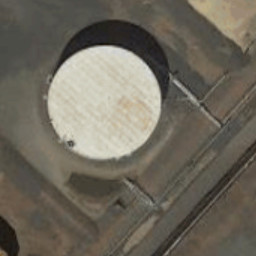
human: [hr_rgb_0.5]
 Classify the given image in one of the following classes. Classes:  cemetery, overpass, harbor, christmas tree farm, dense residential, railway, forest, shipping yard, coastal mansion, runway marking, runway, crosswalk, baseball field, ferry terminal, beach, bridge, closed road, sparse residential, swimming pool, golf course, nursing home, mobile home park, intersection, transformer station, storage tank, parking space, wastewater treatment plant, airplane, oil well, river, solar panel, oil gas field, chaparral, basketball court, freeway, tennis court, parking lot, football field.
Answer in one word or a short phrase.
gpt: storage tank